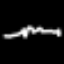
Label: squiggle